Interaction volume radius: 5 \u00c5
Interaction volume height: 10 \u00c5
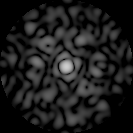
Disorder parameter: 0.8463